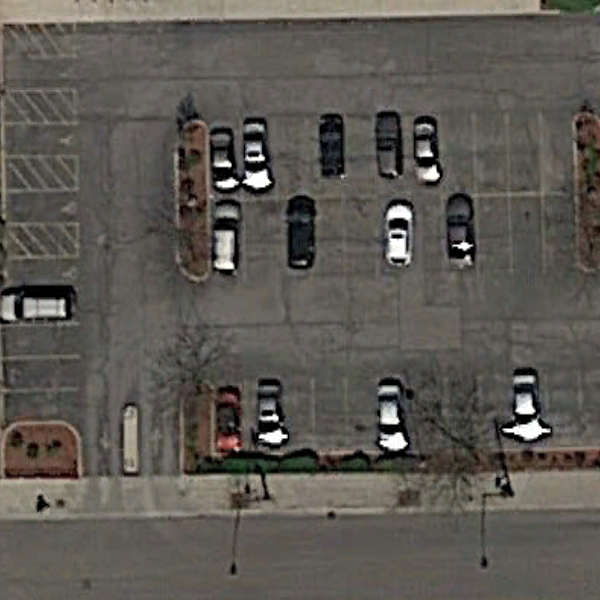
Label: Parking